Question: I am trying to get the High and Low for N number of days where N is the days when InnerCandle formed.
from that day to till day High Low.
Code works fine when I put Days hardcoded but when I get it by function, it returns all bars High Low.

Below is the code for high low till innerCandle
'''
_SECTION_BEGIN("N_Day_HiLo");
YDayH = TimeFrameGetPrice("H", inDaily, -1); // yesterdays high
YDayL = TimeFrameGetPrice("L", inDaily, -1); // low
YDayC = TimeFrameGetPrice("C", inDaily, -1); // close
DayO = TimeFrameGetPrice("O", inDaily); // current day open
////////////////////////////////////////////////////////////////////////////////////////////////////////
Y2DayH = TimeFrameGetPrice("H", inDaily, -2); // day before yesterdays high
Y2DayL = TimeFrameGetPrice("L", inDaily, -2); // day before low
Y2DayC = TimeFrameGetPrice("C", inDaily, -2); // day before close
////////////////////////////////////////////////////////////////////////////////////////////////////////
PlotShapes(IIf(YDayH<Y2DayH AND YDayH>Y2DayL AND YDayL>Y2DayL AND YDayL<Y2DayH, shapeSquare, shapeNone),colorWhite, 0, H, Offset=55);
PlotShapes(IIf(Ref(H<YDayH AND H>YDayL AND L>YDayL AND L<YDayH,1), shapeHollowCircle, shapeNone) , colorRed, 0,H, Offset=90);
function getInnerOuterCandleLocation(lookBackDays){
position=0;
if( lookBackDays <= BarCount ){
innerCandleFromedPosition = 0;
for(i = BarCount-1; i > BarCount-lookBackDays-1; i--)
{
cond1 = YDayH[i]<Y2DayH[i];
cond2 = YDayH[i]>Y2DayL[i];
cond3 = YDayL[i]>Y2DayL[i];
cond4 = YDayL[i]<Y2DayH[i];
cond = cond1 AND cond2 AND cond3 AND cond4;
if(cond){
innerCandleFromedPosition=i;
break;
}
}
position = 200-innerCandleFromedPosition;
}
else {
position = 0;
}
printf("day to inner candle %g", position);
return position;
}
lookBackDays = Param("Look Back", 10, 1, 60, 1);
// Set chart display parameters
// Chart background is Black,
// Date Axis displayed,
// Long titles wrapped to next line
SetChartOptions(0, chartShowDates | chartWrapTitle);
SetChartBkColor(colorBlack);
// Locate Highest HIGH and Lowest LOW in last N days
N = getInnerOuterCandleLocation(lookBackDays); //daysback; // i am getting problem here if i put number hard coded it works fine
PriceStyle = ParamStyle("Chart Type", styleCandle, maskPrice);
LineStyle = ParamStyle("Line Style");
NDayHi = LastValue(HHV(H,N));// H[BarCount - 1 - N];
NDayLo = LastValue(llV(L,N)); //L[BarCount - 1 - N];
for(i = BarCount - 1 - N; i < BarCount - 1; i++)
{
if(H[i] > NDayHi)
{
NDayHi = H[i];
//XH = i;
}
if(L[i] < NDayLo)
{
NDayLo = L[i];
//XL = i;
}
}
Filter = 1;
AddColumn(NDayHi,"High");
AddColumn(NDayLo,"Low");
// Define the Lines to be drawn
HLine = LineArray(BarCount - 1 - N, NDayHi, BarCount - 2, NDayHi);
LLine = LineArray(BarCount - 1 - N, NDayLo, BarCount - 2, NDayLo);
// Plot chart
_N(Title = StrFormat("{{NAME}} ({{INTERVAL}}) {{DATE}} {{OHLCX}} Vol=%1.0f
{{VALUES}}", V));
Plot(C, "", colorGrey50, PriceStyle);
Plot(Hline, WriteVal(N, 1.0) + " Day Hi", colorBrightGreen, LineStyle);
Plot(LLine, WriteVal(N, 1.0) + " Day Lo", colorYellow, LineStyle);
_SECTION_END();
'''
I am getting problem here:
'''
N = getInnerOuterCandleLocation(lookBackDays); //daysback; //
'''
If i put number hard coded it works fine
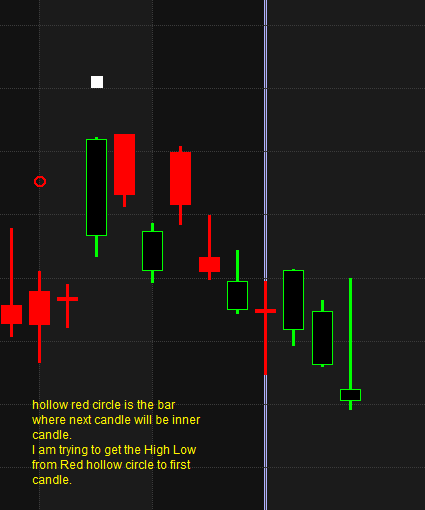
Answer: A little too much for me to dissect but maybe this will help you out.
You can easily find where the inside bars are using Amibrokers Inside() function that returns a boolean array of true when the bar is an inside bar or otherwise false.
'''
IsBarInside = Inside(); // Array. True/1 if the bar is an inside bar.
IsNextBarInside = Ref(IsBarInside, 1); // Shift the array by +1 so that the next bar is aligned.
IsLastBarInside = Ref(IsBarInside, -1); // Shift the array by -1 so that we are looking at the last bars value.
PlotShapes(IIf(IsLastBarInside, shapeSquare, shapeNone), colorWhite, 0, H, Offset=55);
PlotShapes(IIf(IsNextBarInside, shapeHollowCircle, shapeNone), colorRed, 0, H, Offset=55);
'''